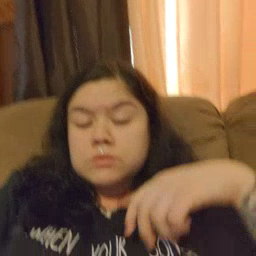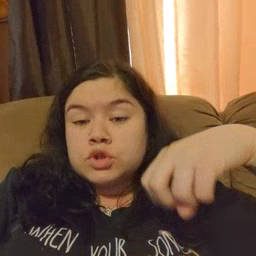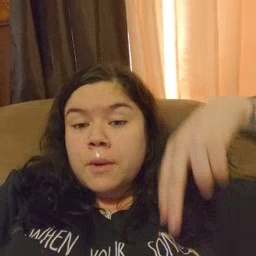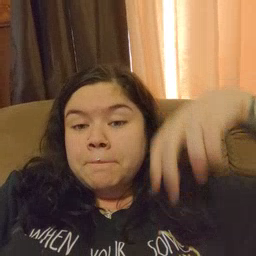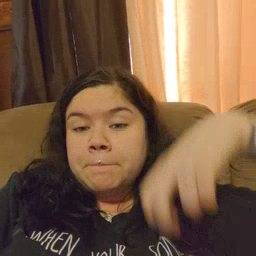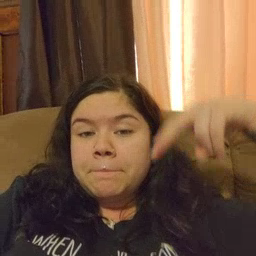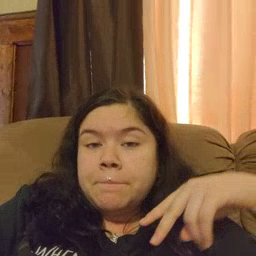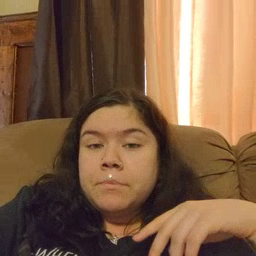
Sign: jump